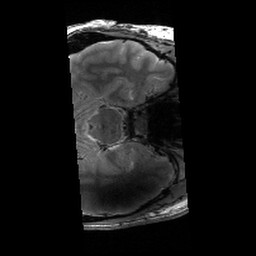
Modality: T2w
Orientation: axial
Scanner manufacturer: siemens
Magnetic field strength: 6.98 T
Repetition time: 5.65 s
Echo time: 0.044 s